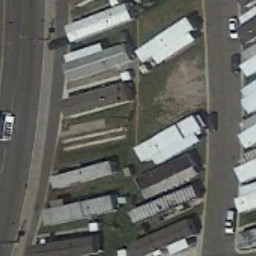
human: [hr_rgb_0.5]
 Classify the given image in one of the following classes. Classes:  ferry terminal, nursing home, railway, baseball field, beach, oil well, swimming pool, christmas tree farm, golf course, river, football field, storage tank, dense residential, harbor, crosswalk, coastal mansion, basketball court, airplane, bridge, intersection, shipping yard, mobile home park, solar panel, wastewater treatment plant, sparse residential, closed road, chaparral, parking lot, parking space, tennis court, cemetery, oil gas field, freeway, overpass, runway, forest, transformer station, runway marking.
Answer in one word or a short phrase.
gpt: mobile home park